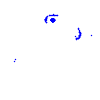
Particle: pion